Question: I just want to reproduce the result as posted <URL>.
I rewrite the source to EmguCV form.
'''
Image<Bgr, byte> image = new Image<Bgr, byte>(@"B:\perspective.png");
CvInvoke.cvShowImage("Hello World!", image);
float[,] scrp = { { 43, 18 }, { 280,40}, {19,223 }, { 304,200} };
float[,] dstp = { { 0,0}, { 320,0}, { 0,240 }, { 320,240 } };
float[,] homog = new float[3, 3];
Matrix<float> c1 = new Matrix<float>(scrp);
Matrix<float> c2 = new Matrix<float>(dstp);
Matrix<float> homogm = new Matrix<float>(homog);
CvInvoke.cvFindHomography(c1.Ptr, c2.Ptr, homogm.Ptr, Emgu.CV.CvEnum.HOMOGRAPHY_METHOD.DEFAULT, 0, IntPtr.Zero);
CvInvoke.cvGetPerspectiveTransform(c1, c2, homogm);
Image<Bgr, byte> newImage = image.WarpPerspective(homogm, Emgu.CV.CvEnum.INTER.CV_INTER_CUBIC, Emgu.CV.CvEnum.WARP.CV_WARP_DEFAULT, new Bgr(0, 0, 0));
CvInvoke.cvShowImage("newImage", newImage);
'''
This is the testing image.

The newImage is always a blank image.
Can anyone help me make my source code work???
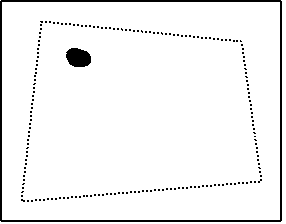
Answer: Hopefully, I found the answer by myself.
I rewrote the source to the wrong form. I should use Point[] and there is 'CameraCalibration.GetPerspectiveTransform' function to use.
'''
PointF[] srcs = new PointF[4];
srcs[0] = new PointF(253, 211);
srcs[1] = new PointF(563, 211);
srcs[2] = new PointF(563, 519);
srcs[3] = new PointF(253, 519);
PointF[] dsts = new PointF[4];
dsts[0] = new PointF(234, 197);
dsts[1] = new PointF(520, 169);
dsts[2] = new PointF(715, 483);
dsts[3] = new PointF(81, 472);
HomographyMatrix mywarpmat = CameraCalibration.GetPerspectiveTransform(srcs, dsts);
Image<Bgr, byte> newImage = image.WarpPerspective(mywarpmat, Emgu.CV.CvEnum.INTER.CV_INTER_NN, Emgu.CV.CvEnum.WARP.CV_WARP_FILL_OUTLIERS, new Bgr(0, 0, 0));
'''